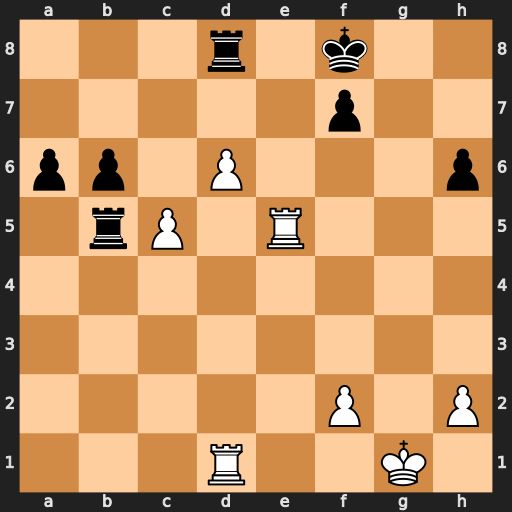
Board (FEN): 3r1k2/5p2/pp1P3p/1rP1R3/8/8/5P1P/3R2K1
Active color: w
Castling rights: -
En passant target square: -
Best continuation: c6 Rxe5 c7 Ree8 d7